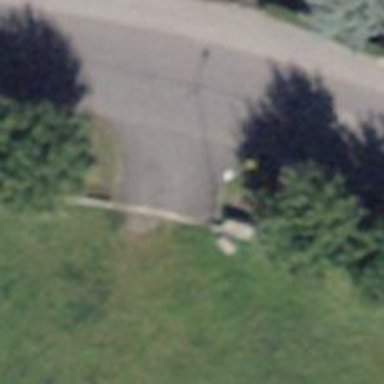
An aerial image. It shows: Post box.